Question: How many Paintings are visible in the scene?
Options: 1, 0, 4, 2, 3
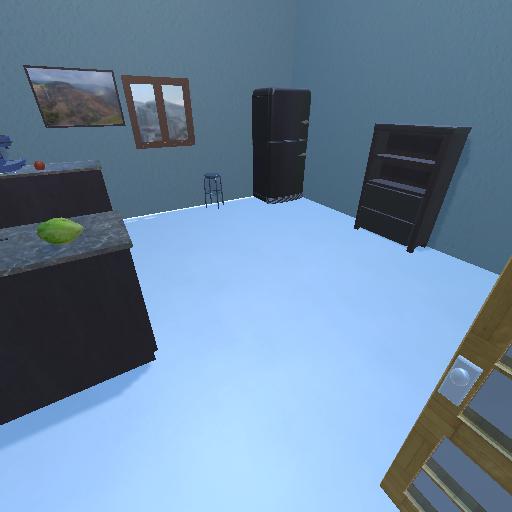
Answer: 1